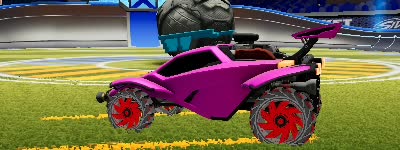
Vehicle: octane